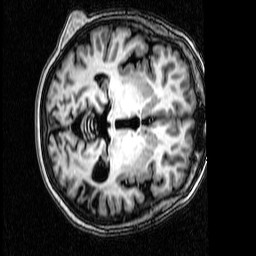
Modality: T1w
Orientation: axial
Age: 51
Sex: female
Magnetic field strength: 3 T
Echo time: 0.0038 s